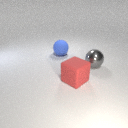
large gray metal sphere in front of large blue rubber sphere